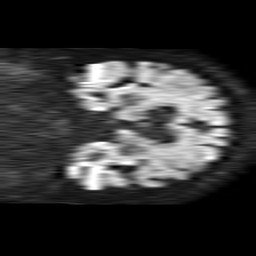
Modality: TRACE
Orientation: coronal
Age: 81
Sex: female
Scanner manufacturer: philips
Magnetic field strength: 1.5 T
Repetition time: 4.6 s
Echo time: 0.08517 s